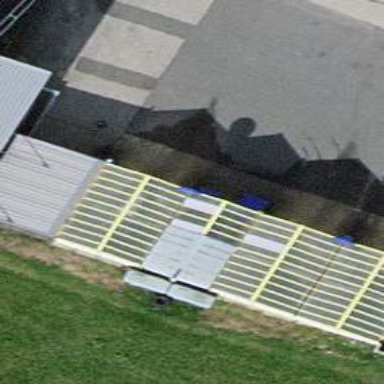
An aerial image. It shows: Car wash facility.